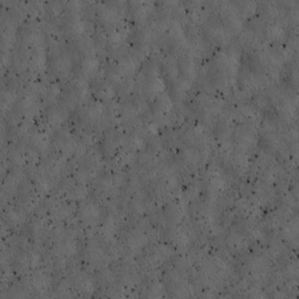
Label: non_frost